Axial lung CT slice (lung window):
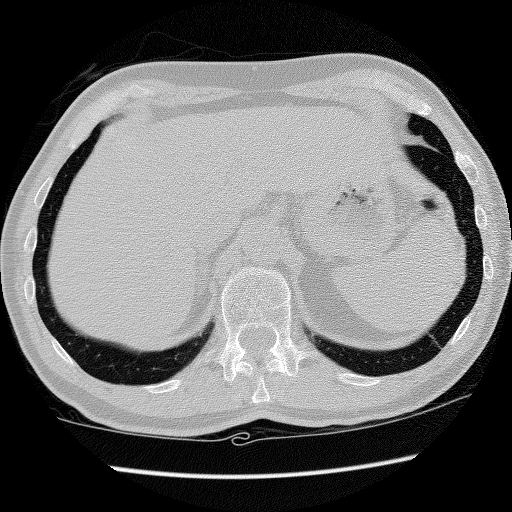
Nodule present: no